Interaction volume radius: 5 \u00c5
Interaction volume height: 25 \u00c5
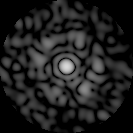
Disorder parameter: 0.7637